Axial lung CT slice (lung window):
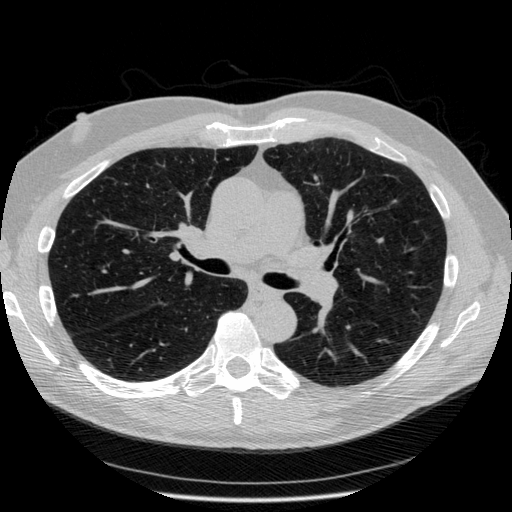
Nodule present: no